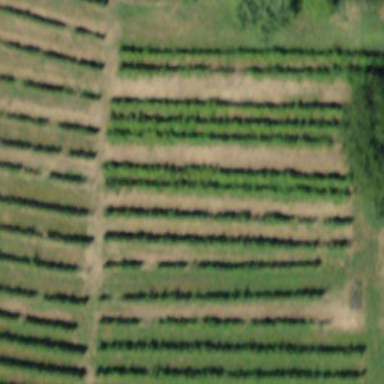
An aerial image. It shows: Vineyard.